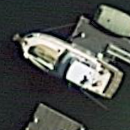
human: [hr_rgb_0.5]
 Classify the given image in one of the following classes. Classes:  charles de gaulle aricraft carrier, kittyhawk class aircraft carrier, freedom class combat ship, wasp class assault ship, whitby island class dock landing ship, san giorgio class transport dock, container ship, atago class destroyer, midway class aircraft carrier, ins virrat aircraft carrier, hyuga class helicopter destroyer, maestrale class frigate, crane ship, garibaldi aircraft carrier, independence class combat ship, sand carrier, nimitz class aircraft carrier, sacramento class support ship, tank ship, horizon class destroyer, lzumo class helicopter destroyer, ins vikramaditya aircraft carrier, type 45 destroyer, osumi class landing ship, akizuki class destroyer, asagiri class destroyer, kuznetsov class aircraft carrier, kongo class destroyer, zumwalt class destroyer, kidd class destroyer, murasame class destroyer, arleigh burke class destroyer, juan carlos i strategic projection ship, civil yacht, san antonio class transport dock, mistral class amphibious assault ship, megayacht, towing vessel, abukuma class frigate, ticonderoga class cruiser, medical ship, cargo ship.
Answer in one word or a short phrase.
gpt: Civil yacht